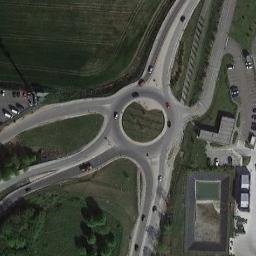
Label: roundabout